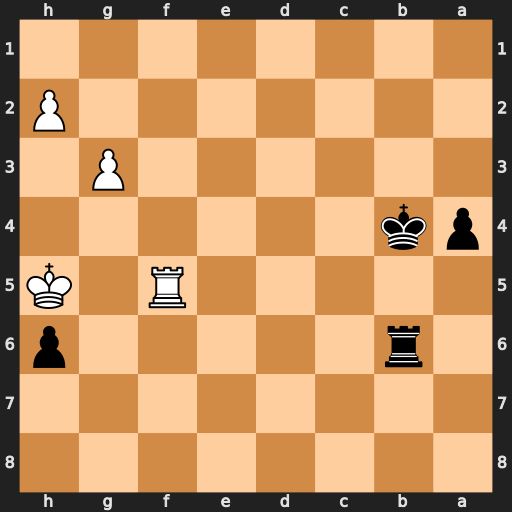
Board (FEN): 8/8/1r5p/5R1K/pk6/6P1/7P/8
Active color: b
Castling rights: -
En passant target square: -
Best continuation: Rb5 g4 a3 Rxb5+ Kxb5